Aerial crown-view tile of a tropical tree (Barro Colorado Island, Panama), acquired 20250512:
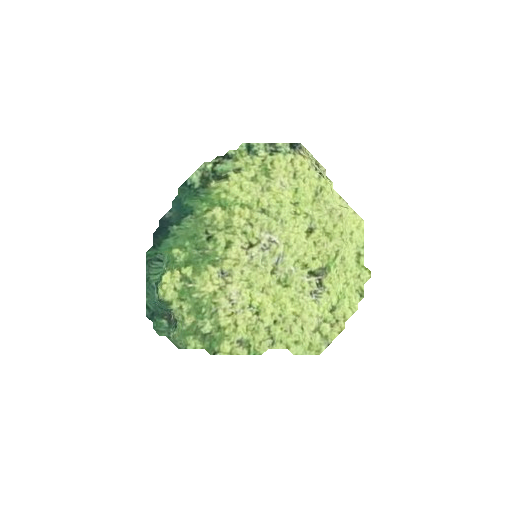
Species: Alseis blackiana
GBIF accepted scientific name: Alseis blackiana
Crown area: 54.243 m²